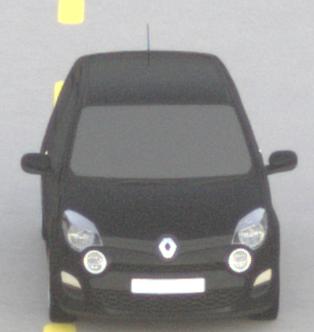
Make: Renault
Model: Twingo 1.2 LEV 16V 75
Detailed model: Twingo (II)
Model produced from: 2012/01
Model produced until: 2014/07
Doors: 3
Color: black
Road condition: dry road
Daytime: sunrise or sunset
Contrast: low contrast